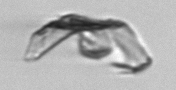
Label: detritus_transparent